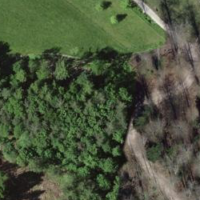
EUNIS habitat code: 41
Species observed at this site:
Aegopodium podagraria